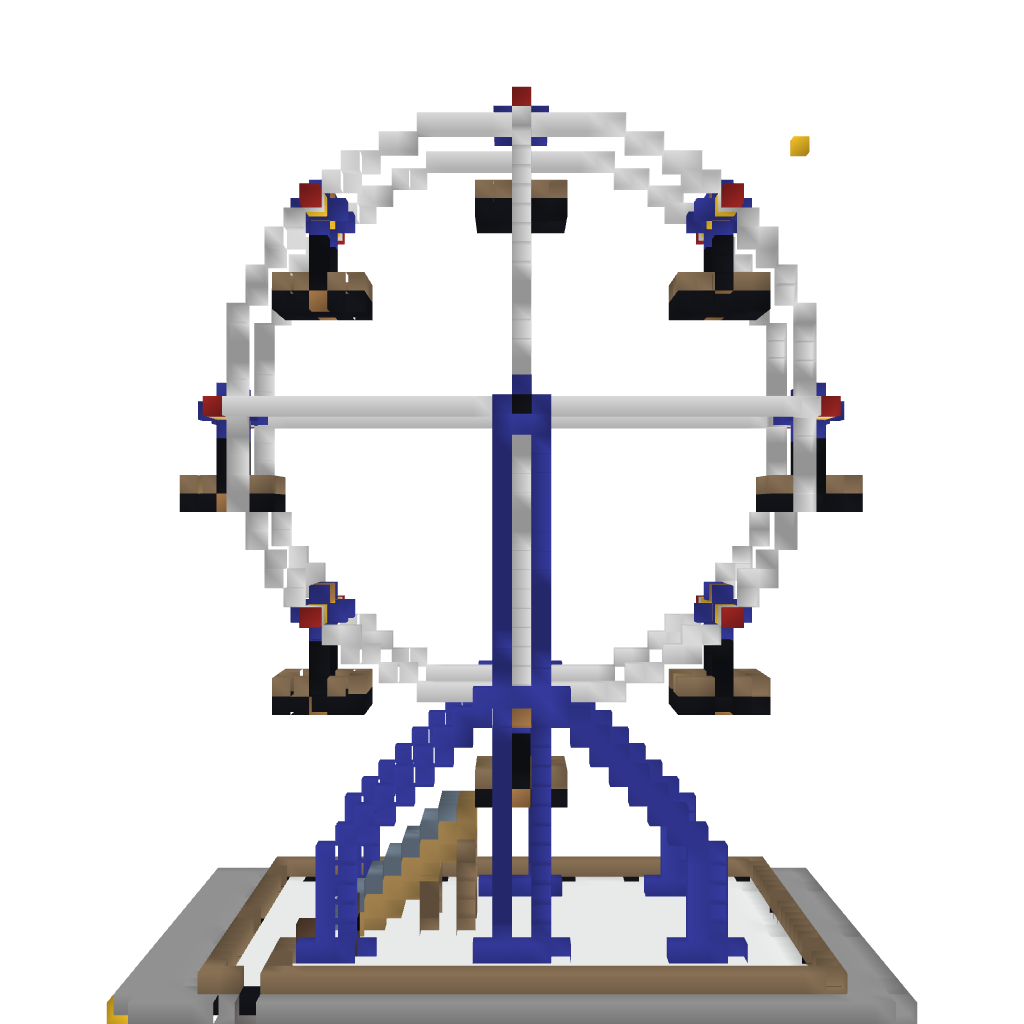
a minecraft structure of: Ferris Wheel